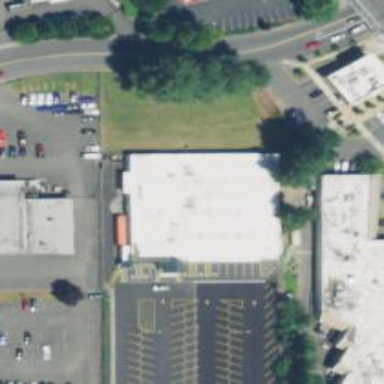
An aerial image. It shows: Building with bowling alley inside.